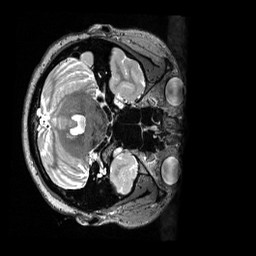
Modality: T2w
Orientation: axial
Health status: healthy
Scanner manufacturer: siemens
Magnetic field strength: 3 T
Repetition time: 3.2 s
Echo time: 0.565 s